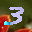
Label: 3